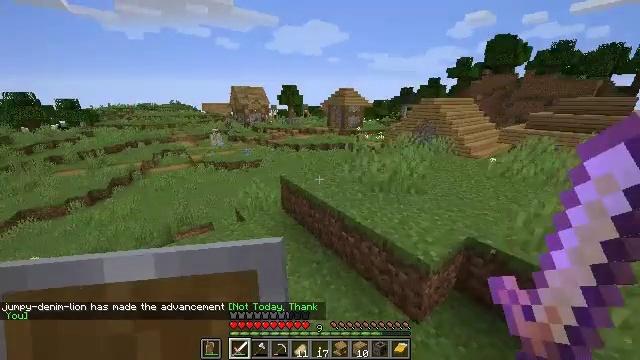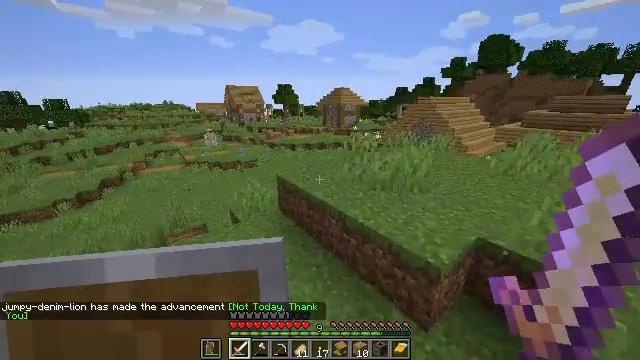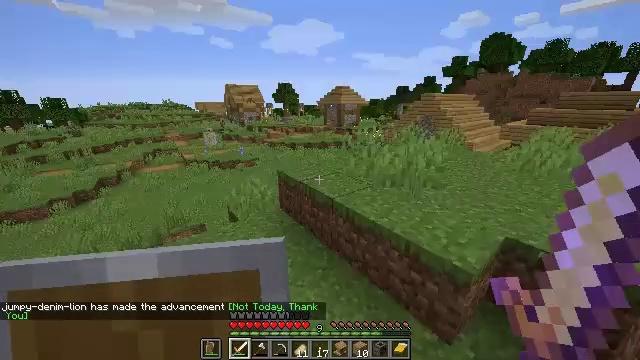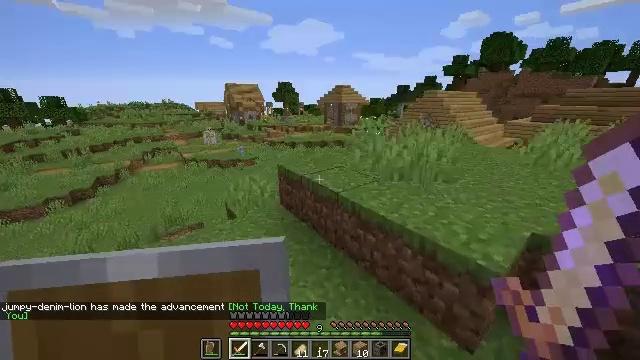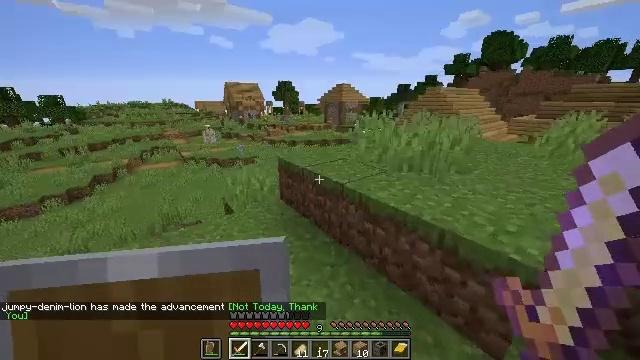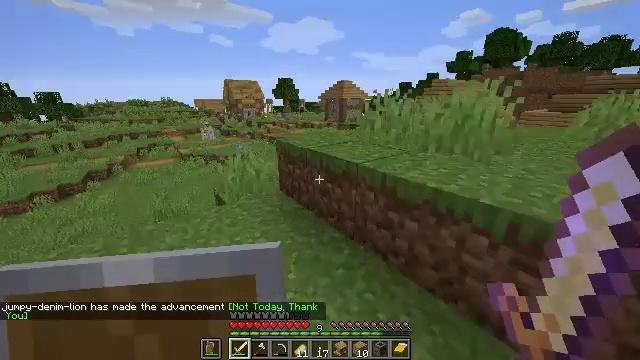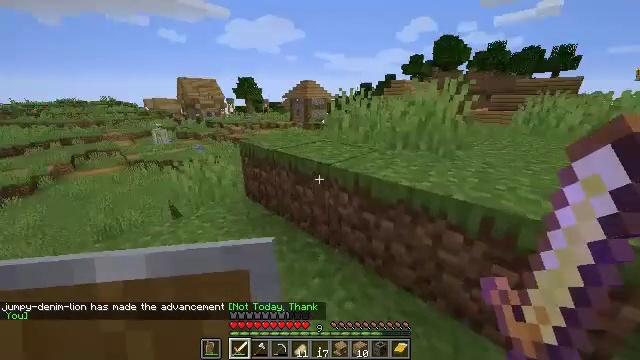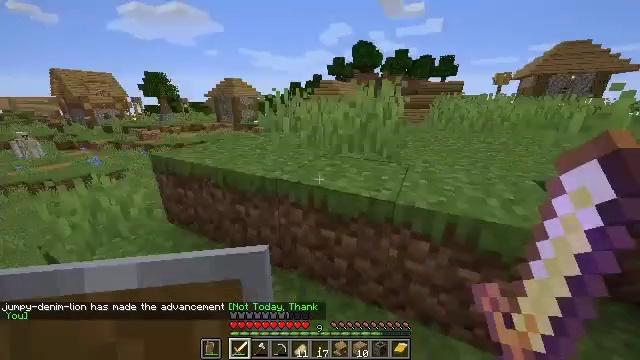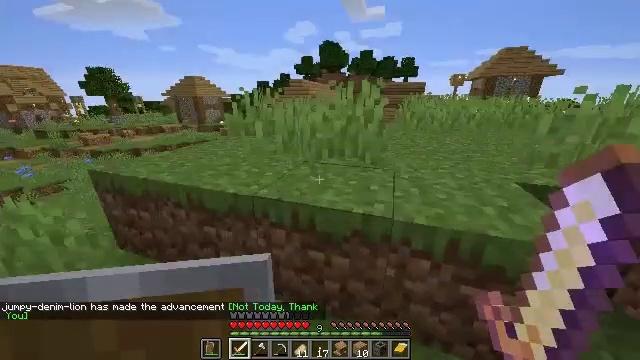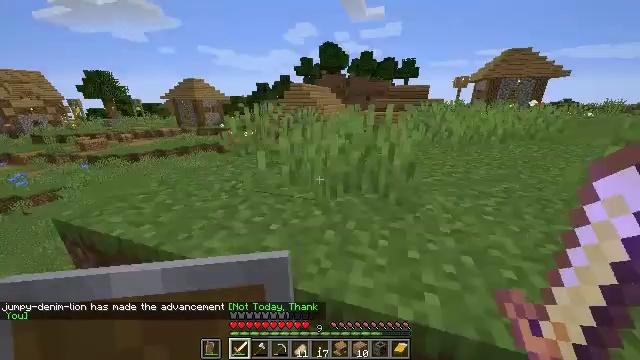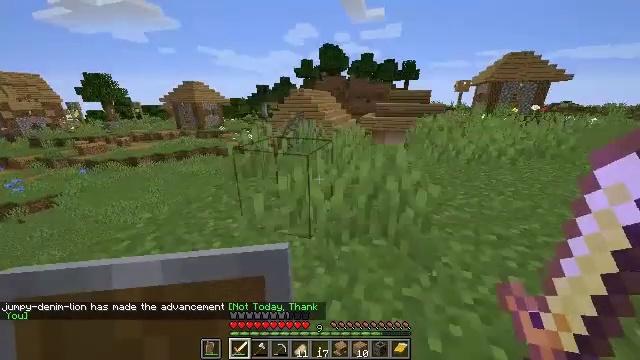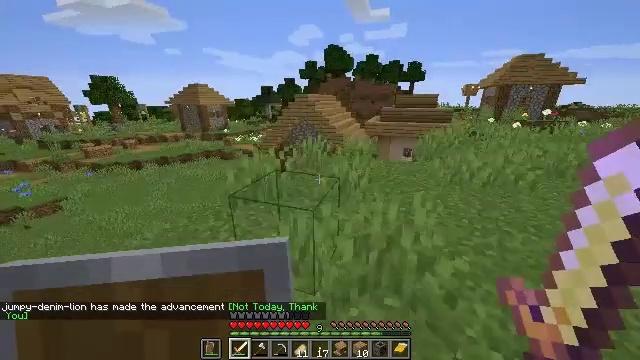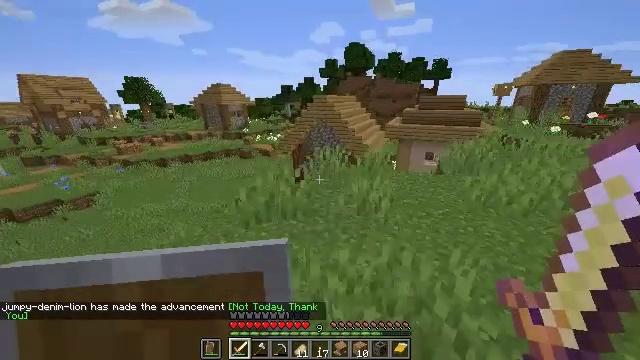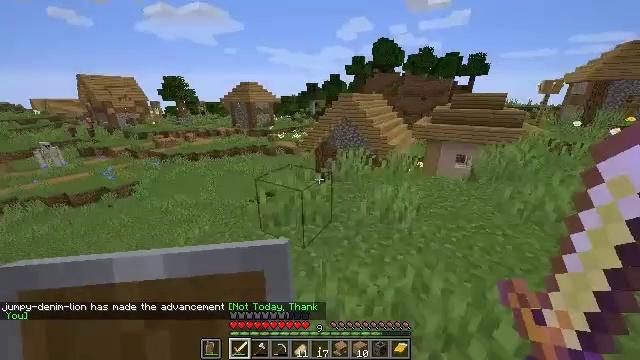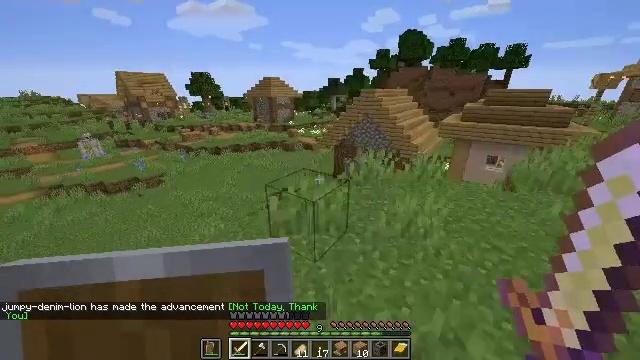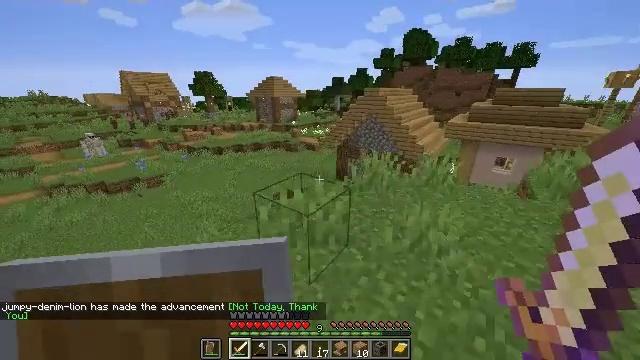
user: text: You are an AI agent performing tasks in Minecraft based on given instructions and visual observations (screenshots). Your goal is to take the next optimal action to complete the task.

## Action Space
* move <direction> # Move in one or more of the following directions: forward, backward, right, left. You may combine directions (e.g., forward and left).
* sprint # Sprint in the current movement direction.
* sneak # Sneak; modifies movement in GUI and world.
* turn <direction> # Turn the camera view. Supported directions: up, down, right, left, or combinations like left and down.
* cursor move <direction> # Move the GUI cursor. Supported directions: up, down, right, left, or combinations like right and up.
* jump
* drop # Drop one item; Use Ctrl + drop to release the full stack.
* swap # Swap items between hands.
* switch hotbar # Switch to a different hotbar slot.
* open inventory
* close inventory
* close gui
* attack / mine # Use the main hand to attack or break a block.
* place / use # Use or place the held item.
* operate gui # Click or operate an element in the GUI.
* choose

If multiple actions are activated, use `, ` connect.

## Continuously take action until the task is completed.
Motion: motion action
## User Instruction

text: Gather sugar cane for crafting.
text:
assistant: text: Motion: move forward, turn right, jump
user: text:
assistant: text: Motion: move forward, jump
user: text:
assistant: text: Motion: move forward, jump
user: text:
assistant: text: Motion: move forward, jump
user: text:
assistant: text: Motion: move forward
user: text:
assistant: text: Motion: move forward, turn right
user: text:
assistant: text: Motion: move forward, turn right
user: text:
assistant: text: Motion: move forward, turn right
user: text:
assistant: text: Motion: move forward, jump
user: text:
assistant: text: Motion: move forward, jump
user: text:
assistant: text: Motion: move forward, turn left, jump
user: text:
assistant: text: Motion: move forward, turn left, jump
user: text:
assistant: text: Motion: move forward, turn left, jump
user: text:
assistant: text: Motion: move forward, turn left and down
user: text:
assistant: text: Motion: move forward
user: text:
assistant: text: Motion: move forward
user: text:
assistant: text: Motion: move forward
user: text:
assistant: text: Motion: move forward
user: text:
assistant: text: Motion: move forward
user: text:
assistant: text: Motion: move forward
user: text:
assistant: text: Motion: move forward
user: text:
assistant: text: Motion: move forward
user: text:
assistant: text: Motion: move forward
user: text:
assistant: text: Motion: move forward
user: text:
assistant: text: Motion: move forward
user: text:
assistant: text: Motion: move forward
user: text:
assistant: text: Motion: move forward
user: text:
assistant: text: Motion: move forward
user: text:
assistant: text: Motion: move forward, turn down
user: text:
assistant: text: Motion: move forward, turn left and down